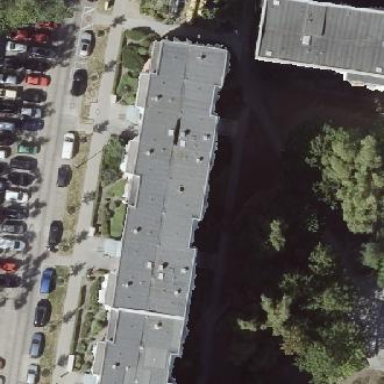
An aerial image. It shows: Flat-roofed apartment building.